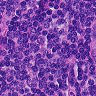
Metastatic tissue present: no